Field crop: maize
Growth stage: 2
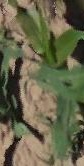
Species: maize